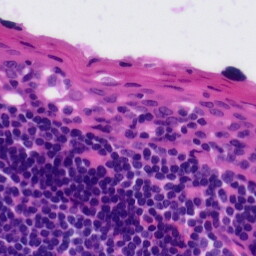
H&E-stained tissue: Tonsil